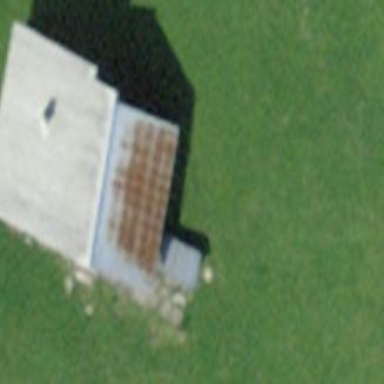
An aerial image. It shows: Cabin is depicted in the image.